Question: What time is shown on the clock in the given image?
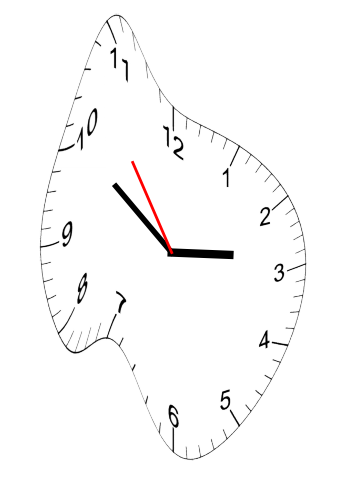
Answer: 02:50:54